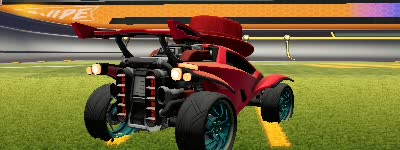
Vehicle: octane